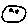
Label: smiley face